Interaction volume radius: 10 \u00c5
Interaction volume height: 30 \u00c5
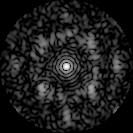
Disorder parameter: 0.6472